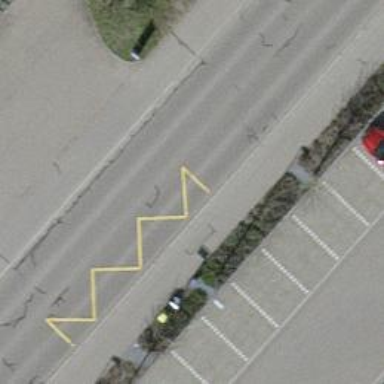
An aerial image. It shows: Bus stop with designated stop position for public transport.